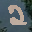
Label: 2